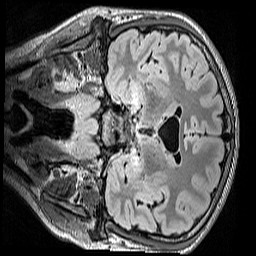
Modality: FLAIR
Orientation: coronal
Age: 12
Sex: male
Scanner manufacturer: siemens
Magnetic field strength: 3 T
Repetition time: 5 s
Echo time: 0.388 s